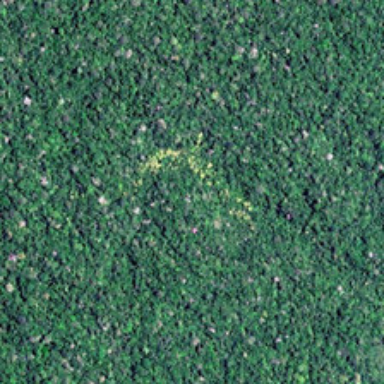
This piece of the forest is green and dense .